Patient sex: M
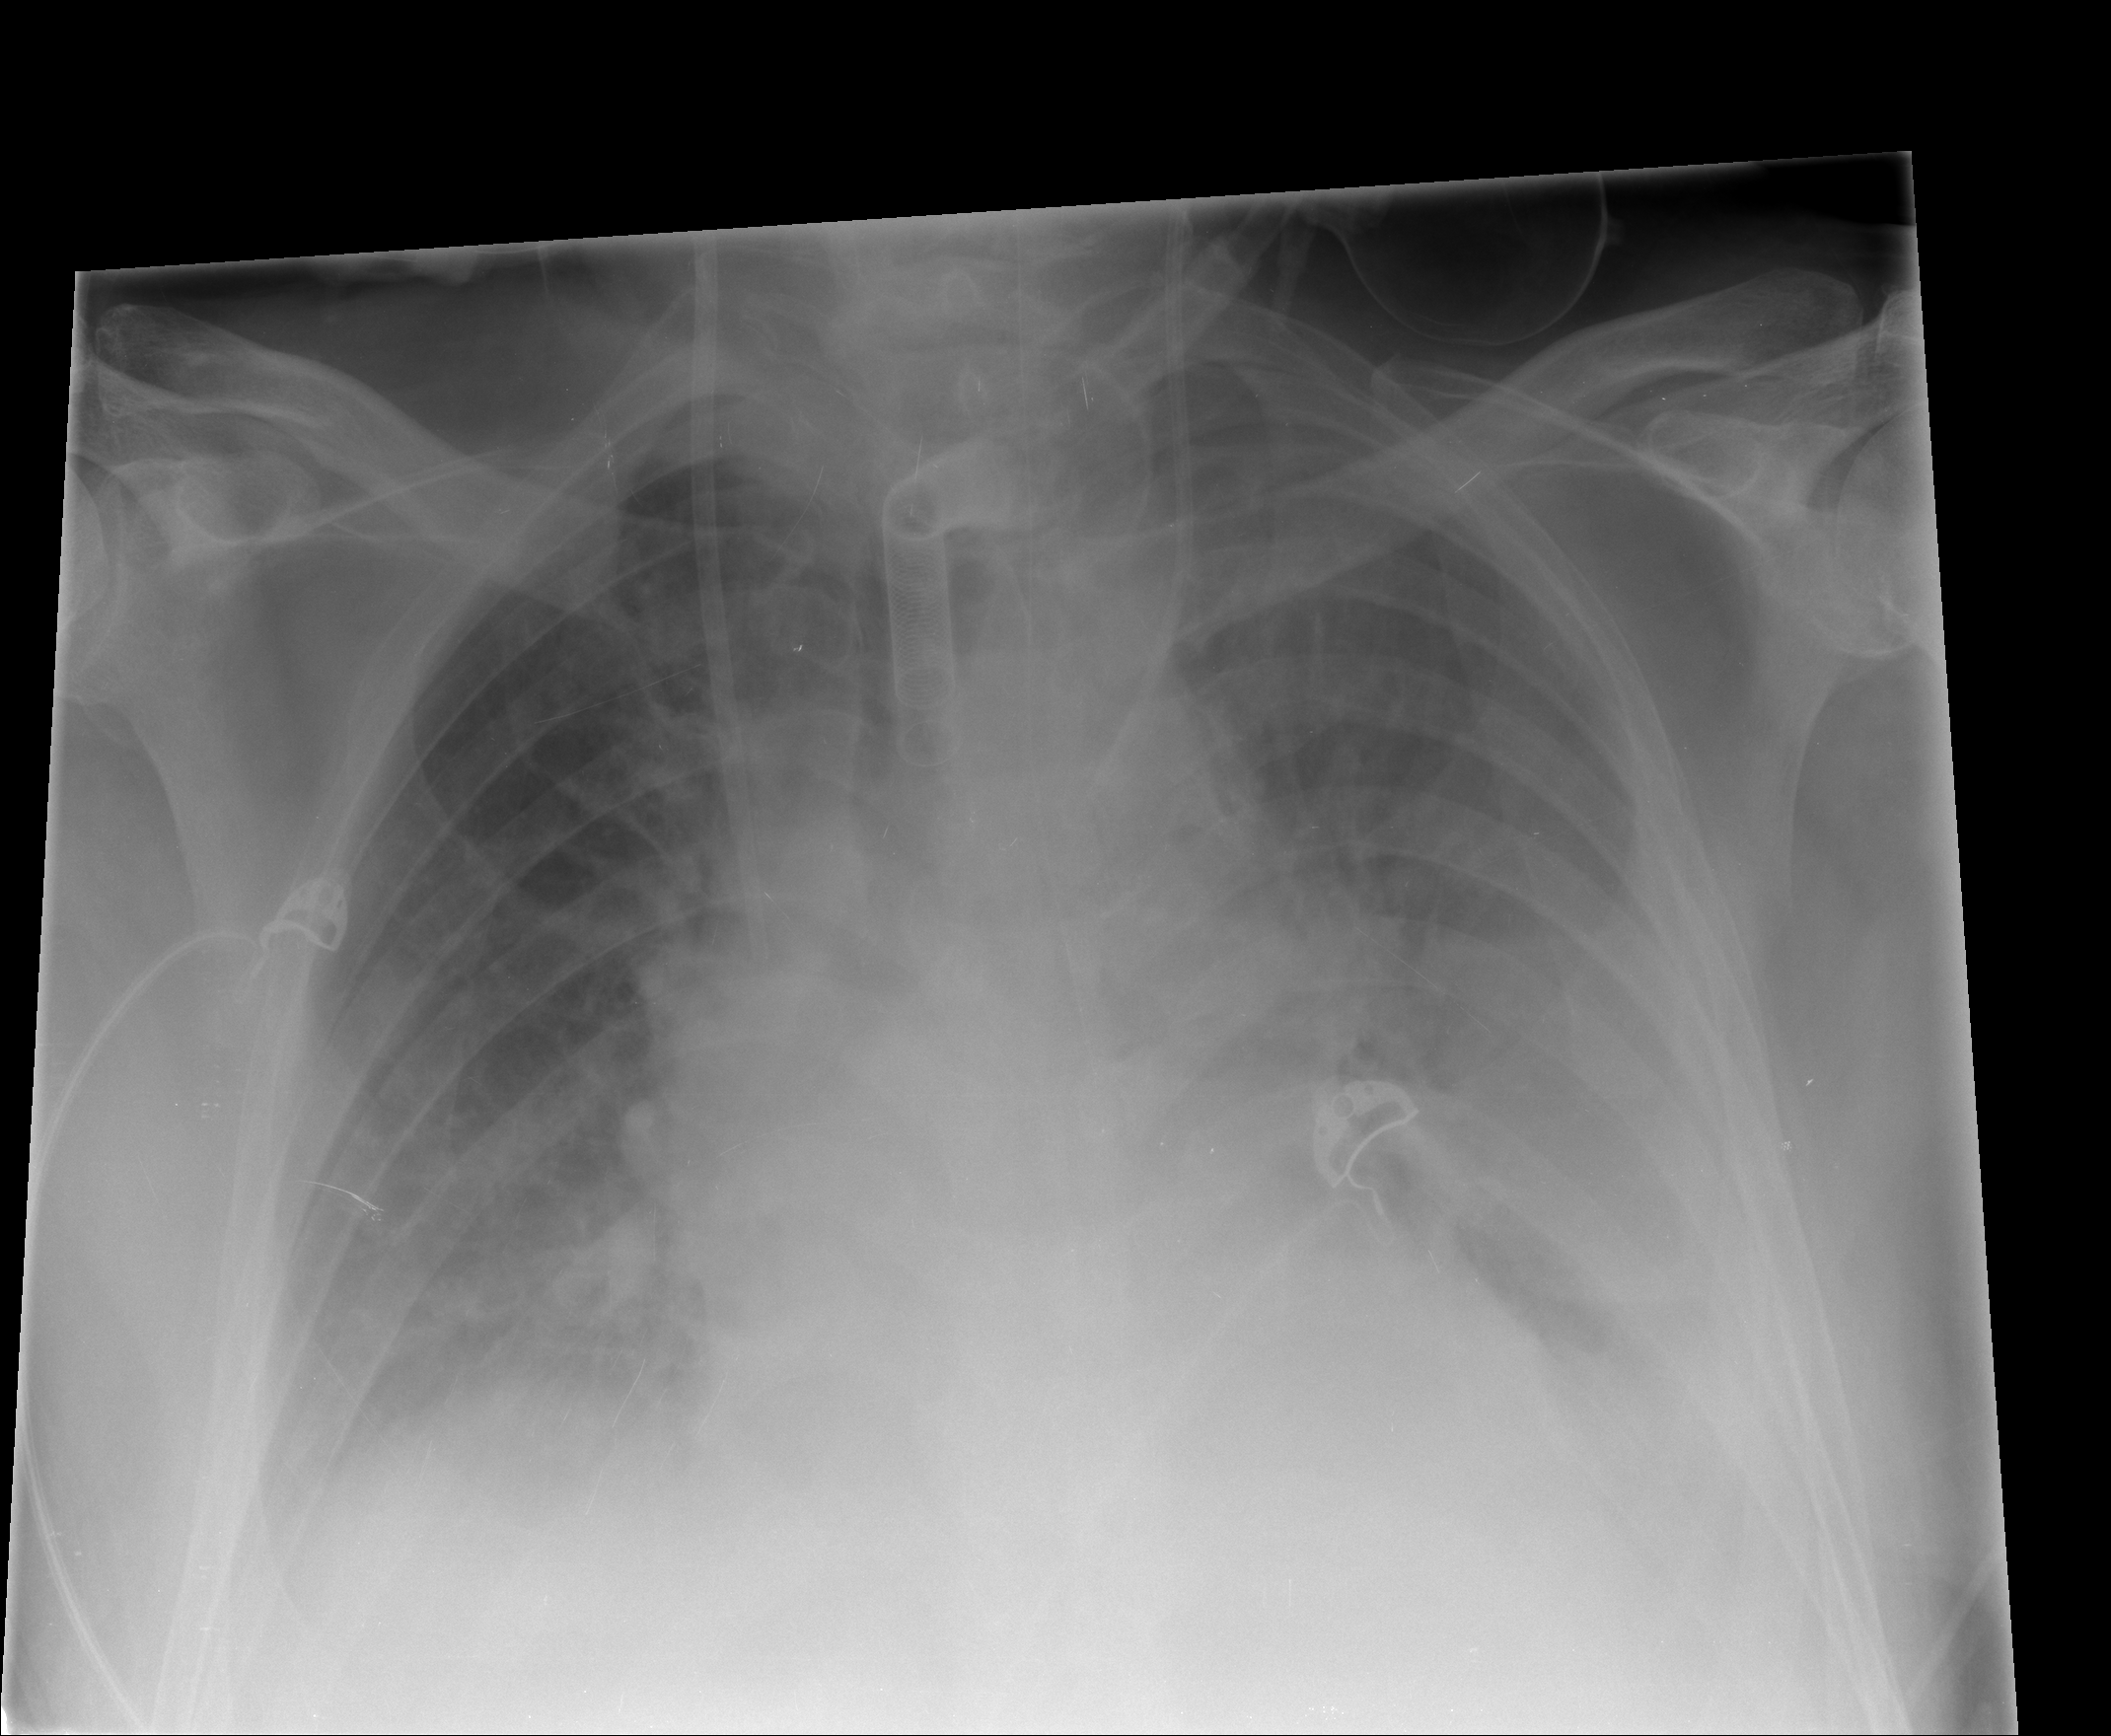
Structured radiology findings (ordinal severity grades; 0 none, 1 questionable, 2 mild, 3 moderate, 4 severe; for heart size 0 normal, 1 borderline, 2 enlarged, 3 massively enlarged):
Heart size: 2
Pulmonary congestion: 2
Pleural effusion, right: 3
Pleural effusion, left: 3
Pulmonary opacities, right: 2
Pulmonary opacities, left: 2
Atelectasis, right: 2
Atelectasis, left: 2